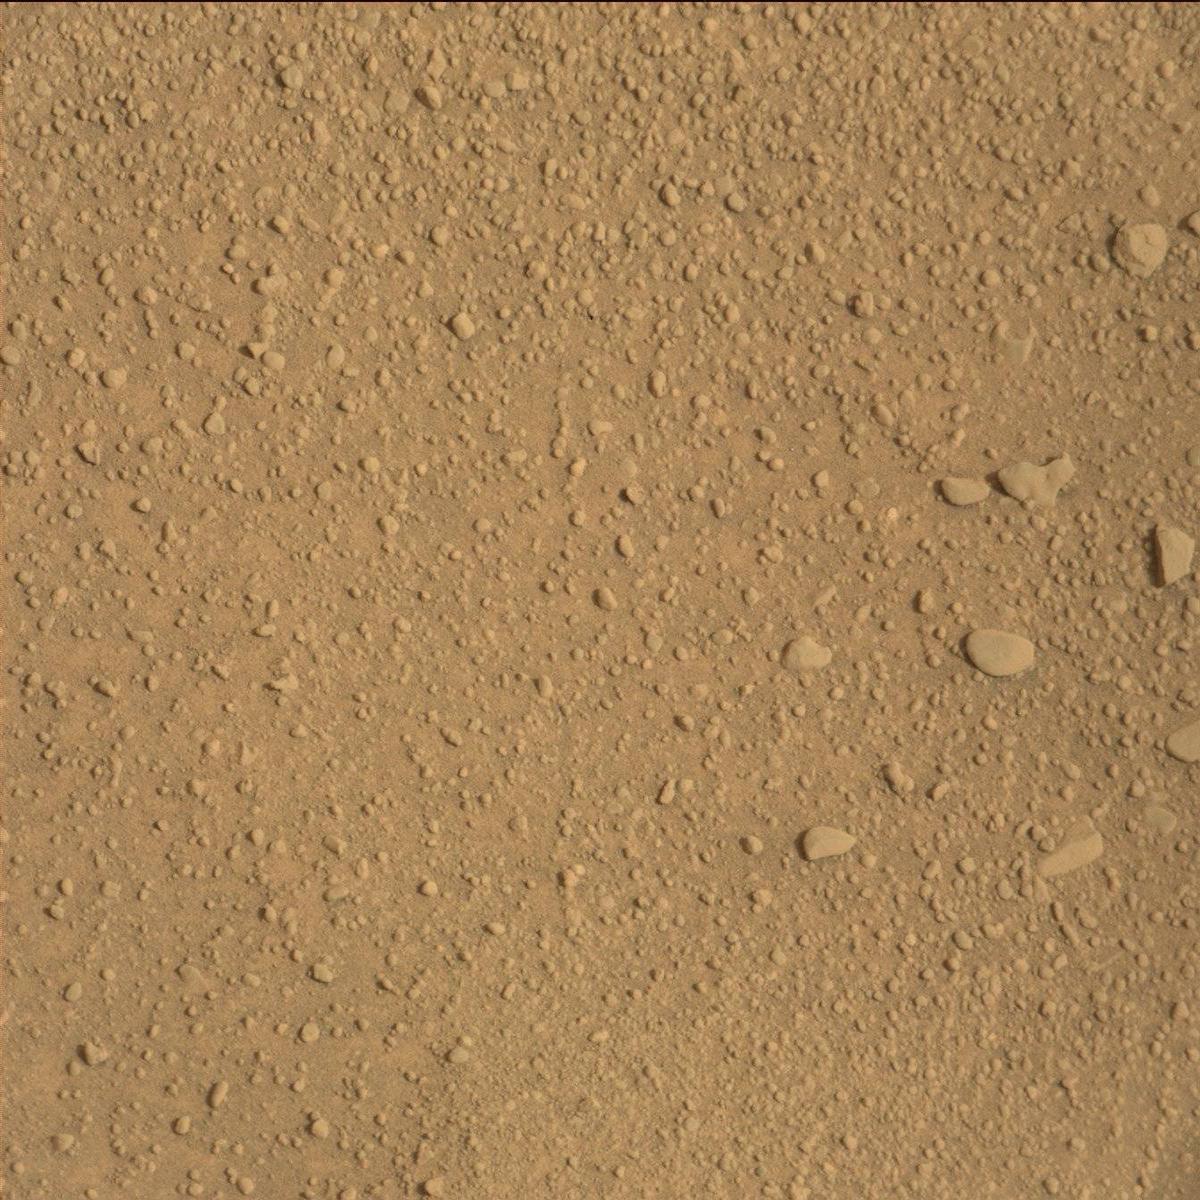
Terrain classes present: Rock, Sand / Soil